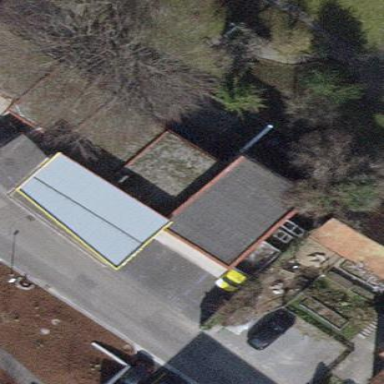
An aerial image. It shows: View of roof of building.